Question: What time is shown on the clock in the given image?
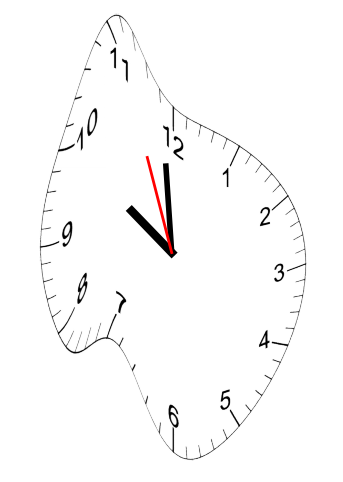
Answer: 09:58:56